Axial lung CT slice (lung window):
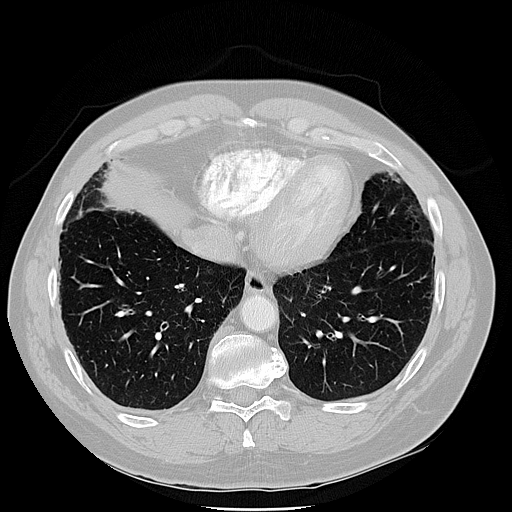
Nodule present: no